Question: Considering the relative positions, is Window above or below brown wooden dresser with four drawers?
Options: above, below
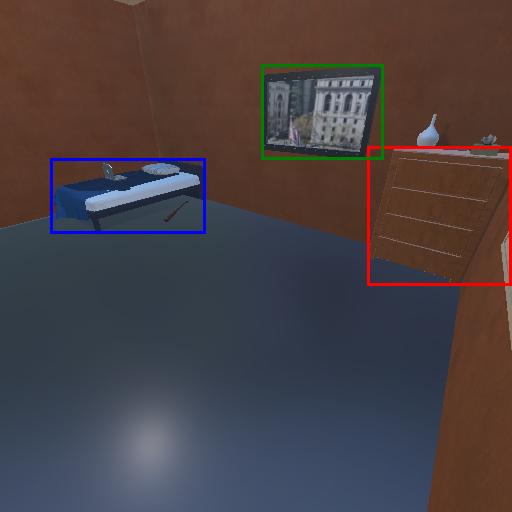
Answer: above